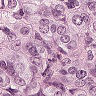
Metastatic tissue present: yes